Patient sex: F
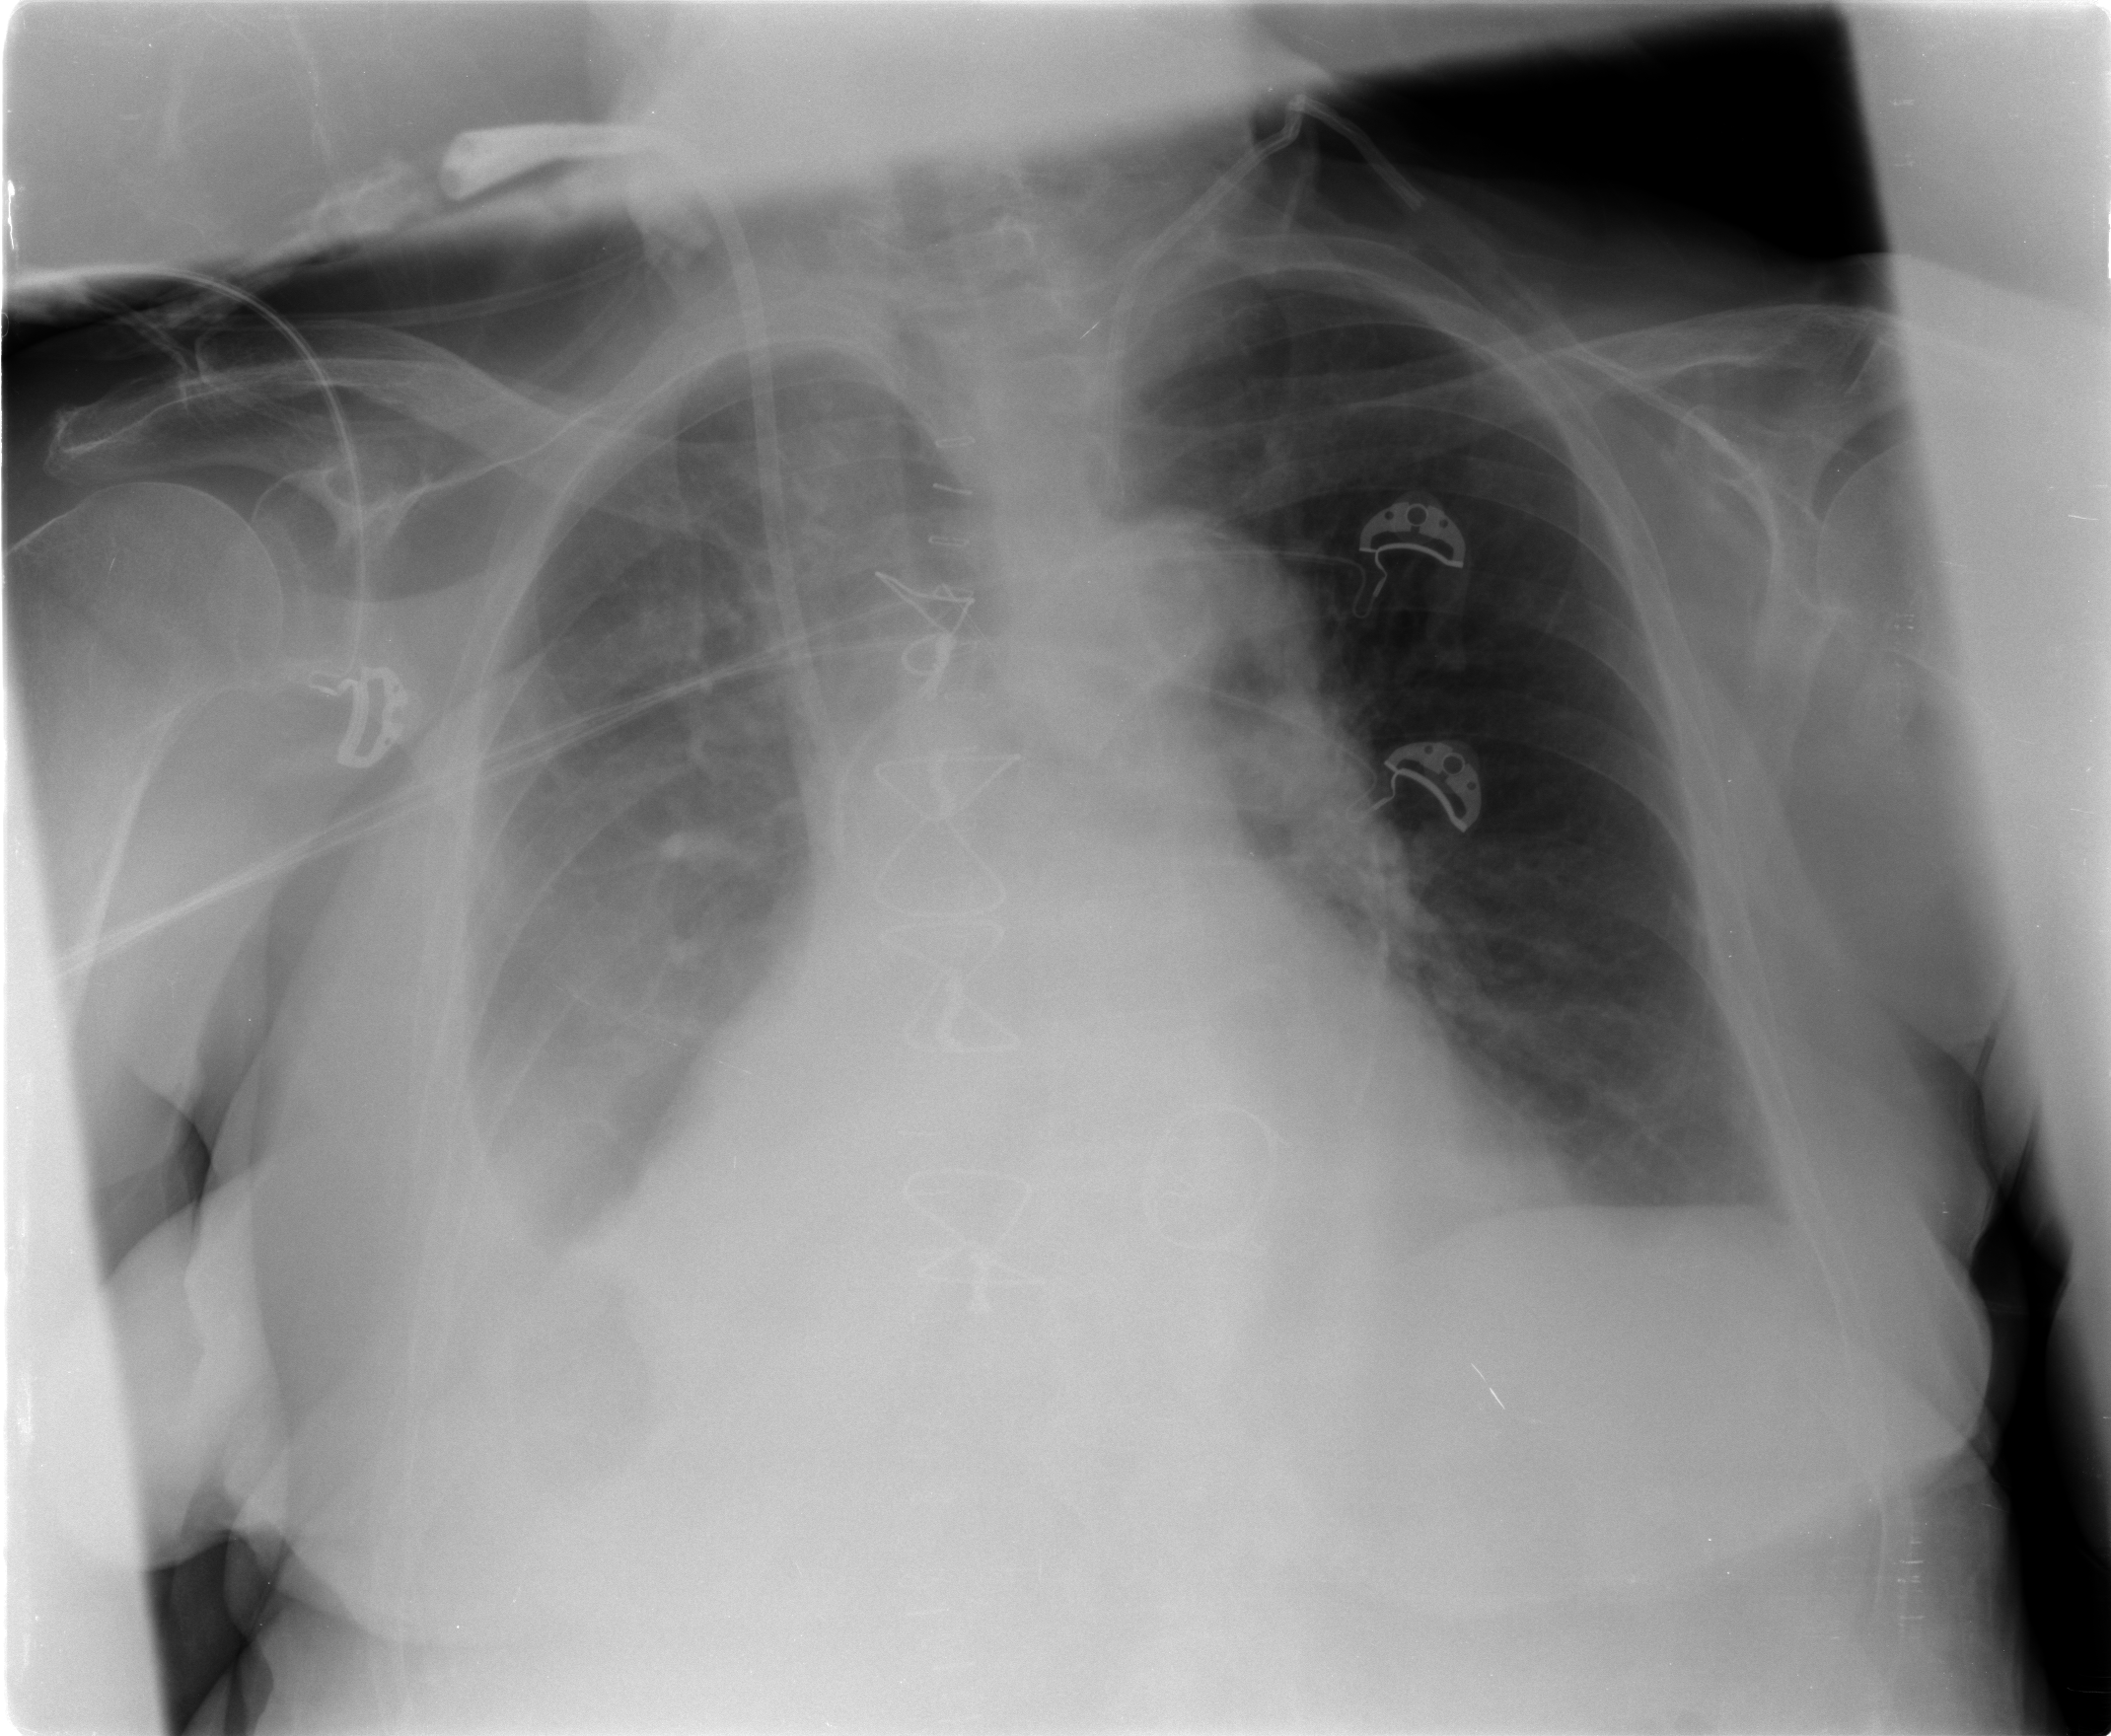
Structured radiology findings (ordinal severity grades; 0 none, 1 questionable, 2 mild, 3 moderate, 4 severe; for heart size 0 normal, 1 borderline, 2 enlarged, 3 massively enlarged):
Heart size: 2
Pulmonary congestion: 0
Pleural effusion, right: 3
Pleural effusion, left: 0
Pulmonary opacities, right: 0
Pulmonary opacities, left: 0
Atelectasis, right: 2
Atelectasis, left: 0